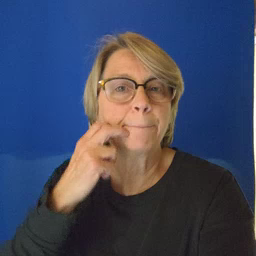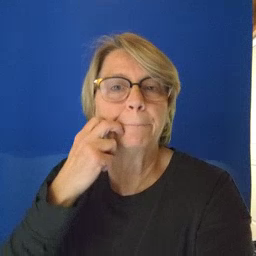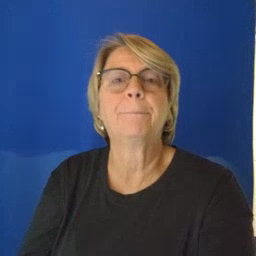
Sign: gum